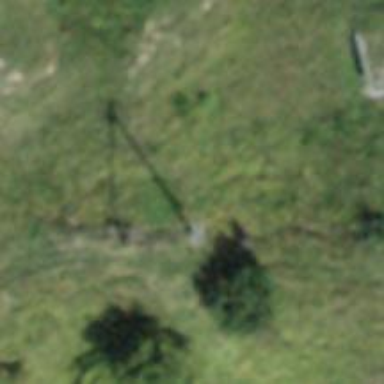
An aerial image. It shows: Minor power line with three cables.